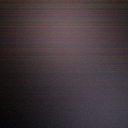
Screen state: off